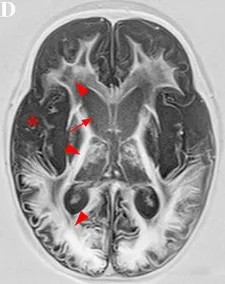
Radiographic evaluation of the PAS, tracheobronchial abnormalities, and neurological lesions through CT and MRI scans. Axial T1-weighted, T2-weighted, and T2-FLAIR brain MRI, respectively, displaying symmetrical signal abnormalities throughout the gray matter, white matter, and deep nuclei (red arrowhead), and extensive cortical necrosis (red asterisk), cerebrum atrophy and ventriculomegaly (red arrow). PAS, pulmonary artery sling; CTA, computed tomography angiography; LPA, left pulmonary artery; RPA, right pulmonary artery; RMB, right main bronchus; FLAIR, fluid attenuated inversion recovery.
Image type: radiology (mri)